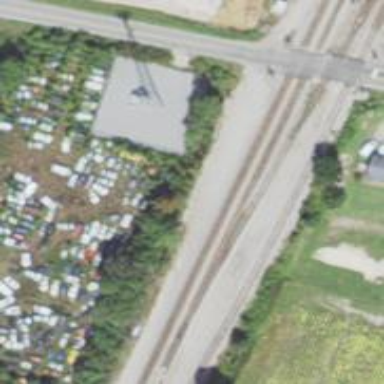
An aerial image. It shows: Site related to the railway.